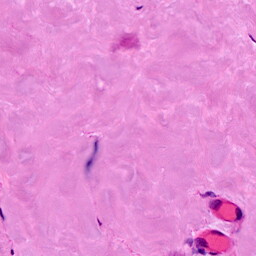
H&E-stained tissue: Breast